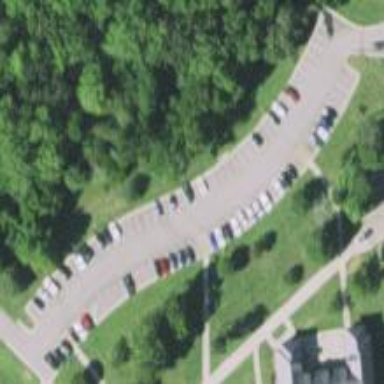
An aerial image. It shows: Parking area.